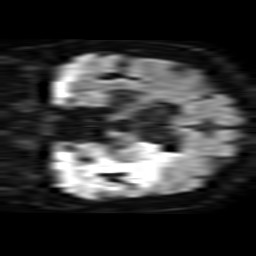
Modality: TRACE
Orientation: coronal
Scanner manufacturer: philips
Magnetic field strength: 3 T
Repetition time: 3.799 s
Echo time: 0.06134 s